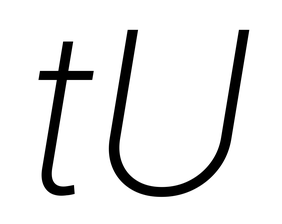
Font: Inter-Italic_ExtraLight_Italic